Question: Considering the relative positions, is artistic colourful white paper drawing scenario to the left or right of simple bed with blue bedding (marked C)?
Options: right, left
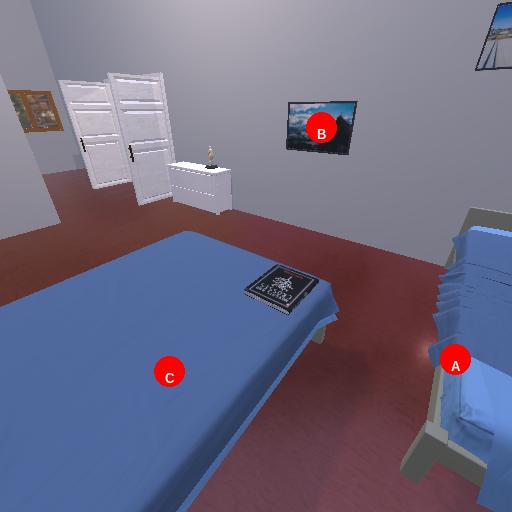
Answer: right